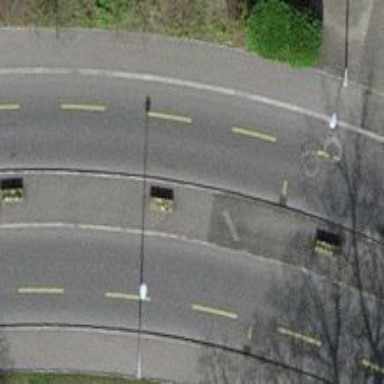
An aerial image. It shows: Secondary road with asphalt surface and dedicated cycle lane.